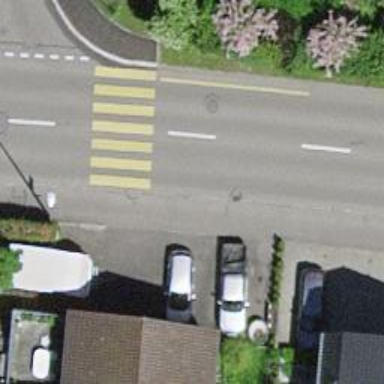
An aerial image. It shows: Unmarked zebra crossing on the road.